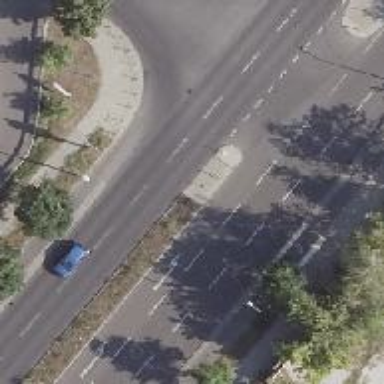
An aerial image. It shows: Unmarked crossing with pedestrian island.